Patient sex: M
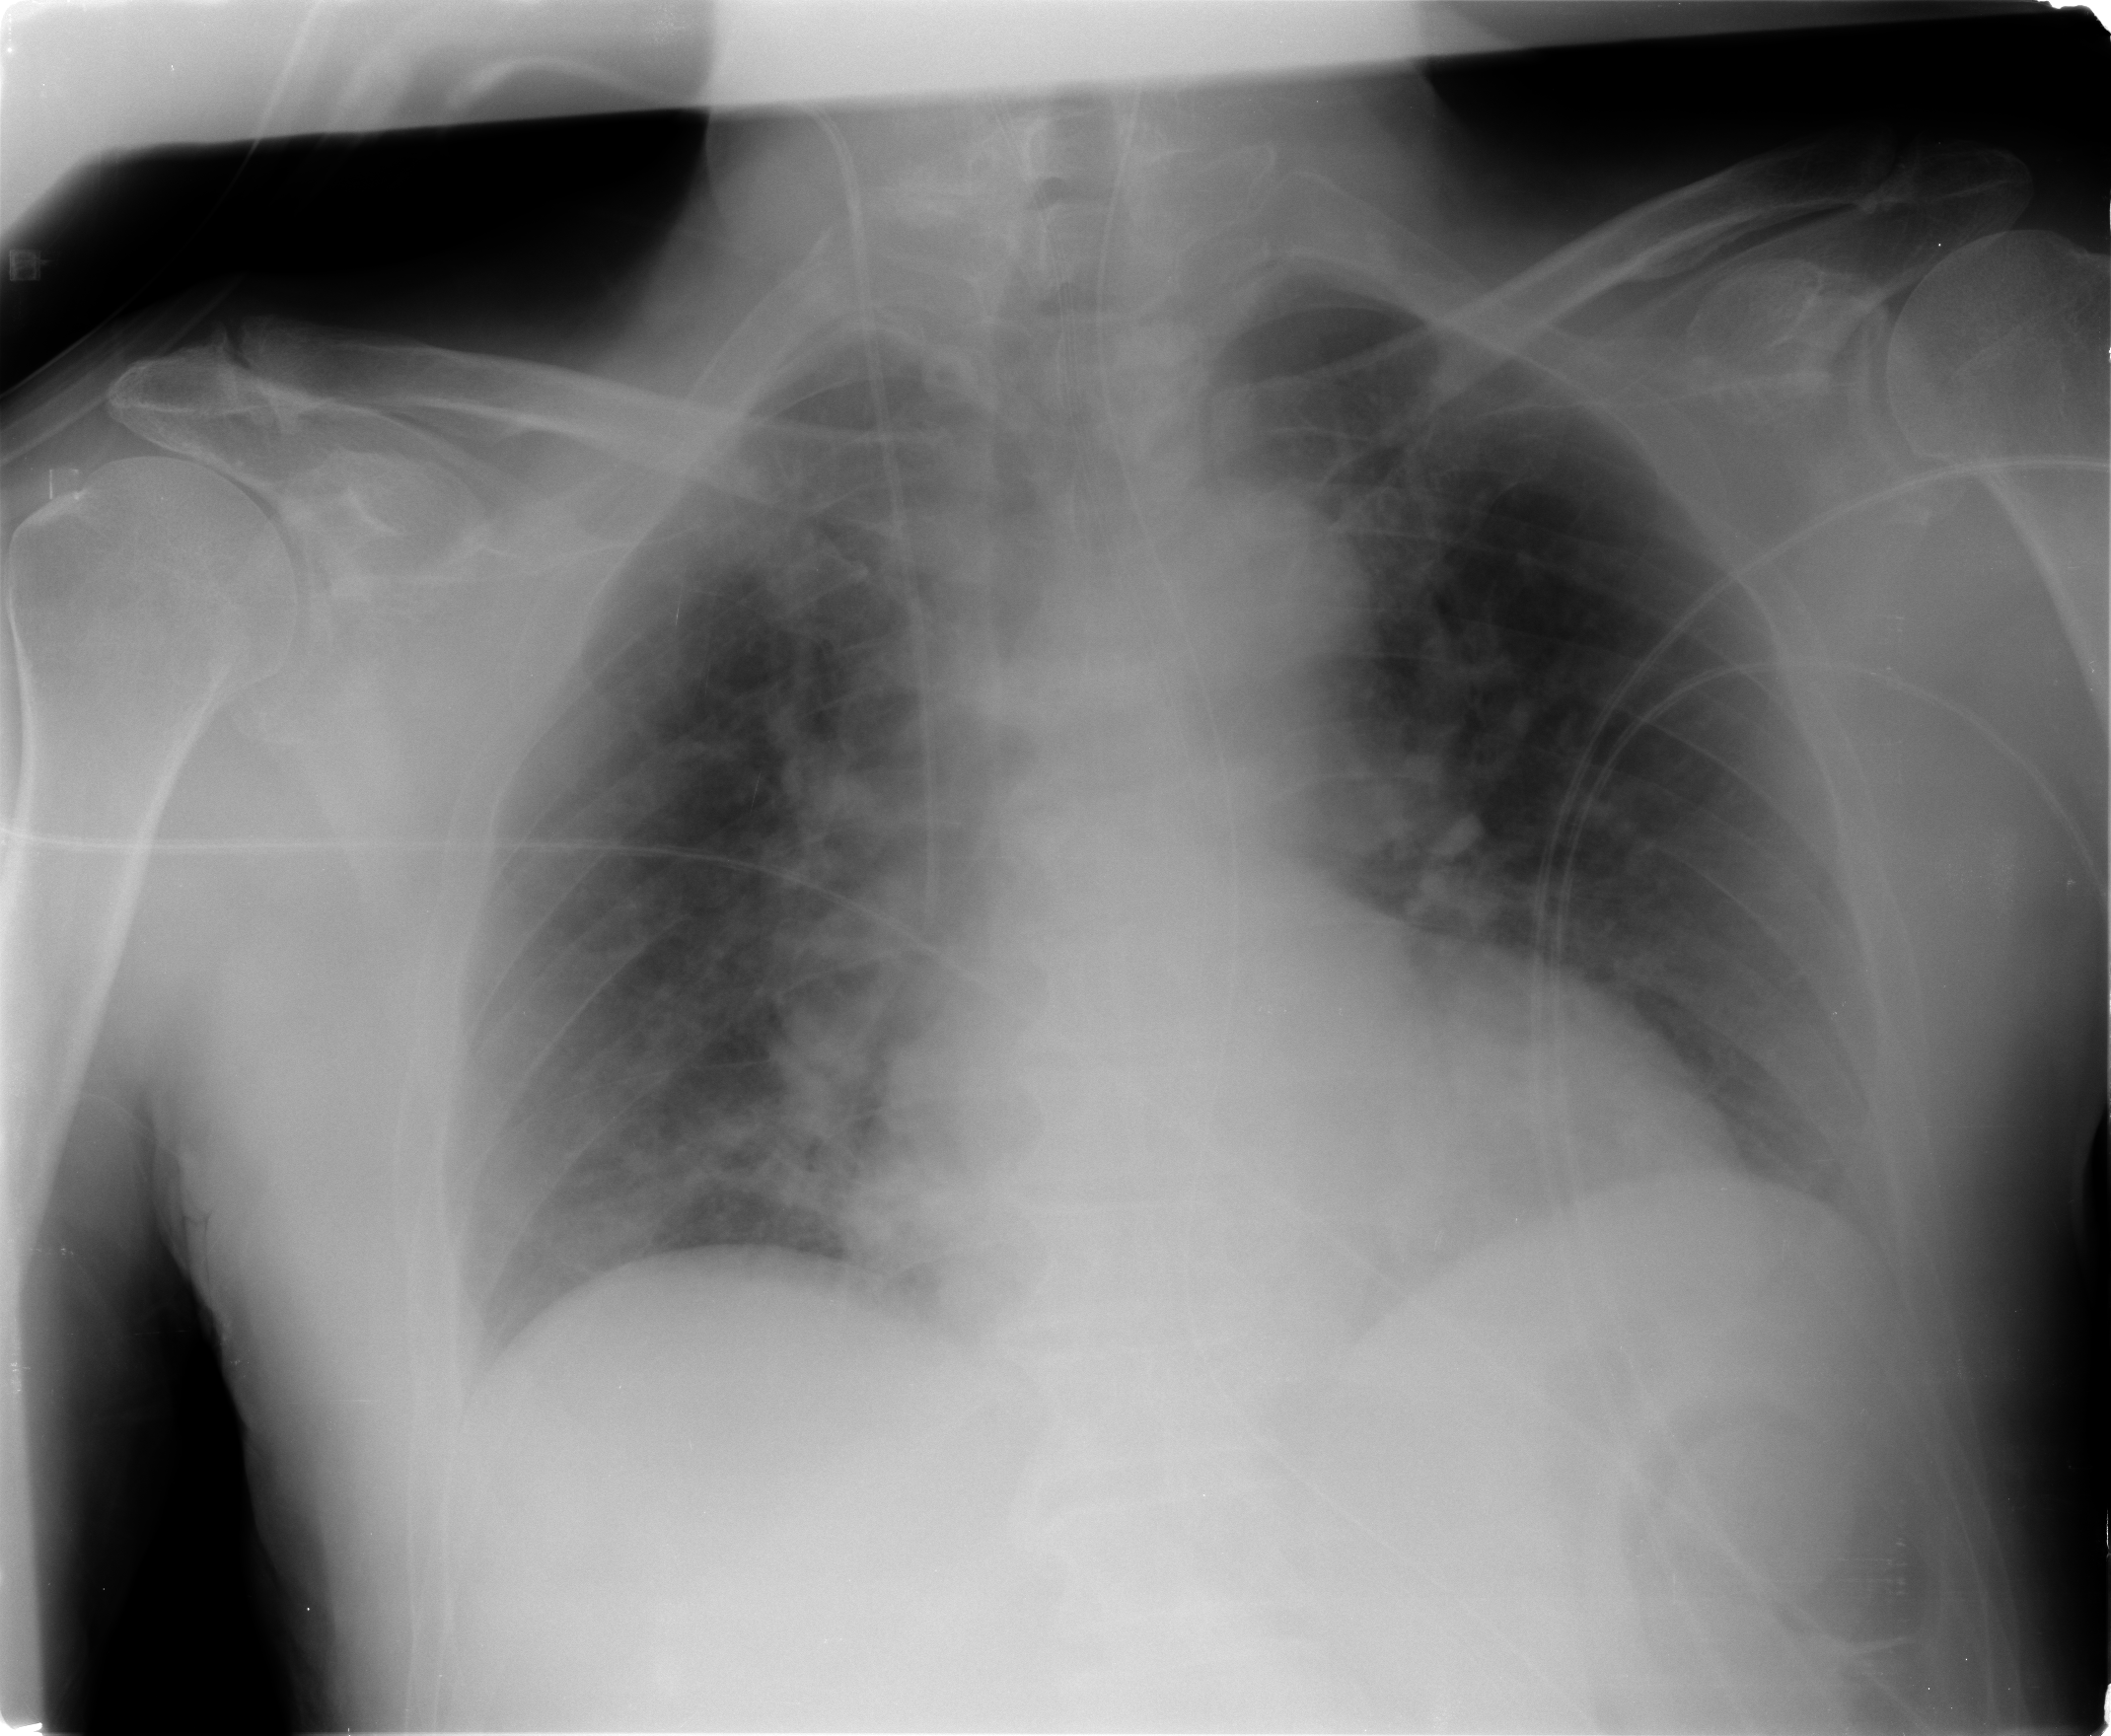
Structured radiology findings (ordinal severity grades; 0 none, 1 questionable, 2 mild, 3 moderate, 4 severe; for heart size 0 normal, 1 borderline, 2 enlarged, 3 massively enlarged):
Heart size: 1
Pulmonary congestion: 3
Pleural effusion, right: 0
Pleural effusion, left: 1
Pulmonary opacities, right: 2
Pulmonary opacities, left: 0
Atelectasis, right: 2
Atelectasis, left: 1